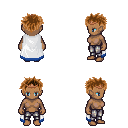
a pixel art fantasy rpg character, female body template, human, dark skin, white trimmed cape, metal pants, brown bedhead hairstyle, bronze tiara, four views (front, back, left, right), 2x2 character sprite sheet, small pixel art, hard edges, no anti-aliasing